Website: macys
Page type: billing-address
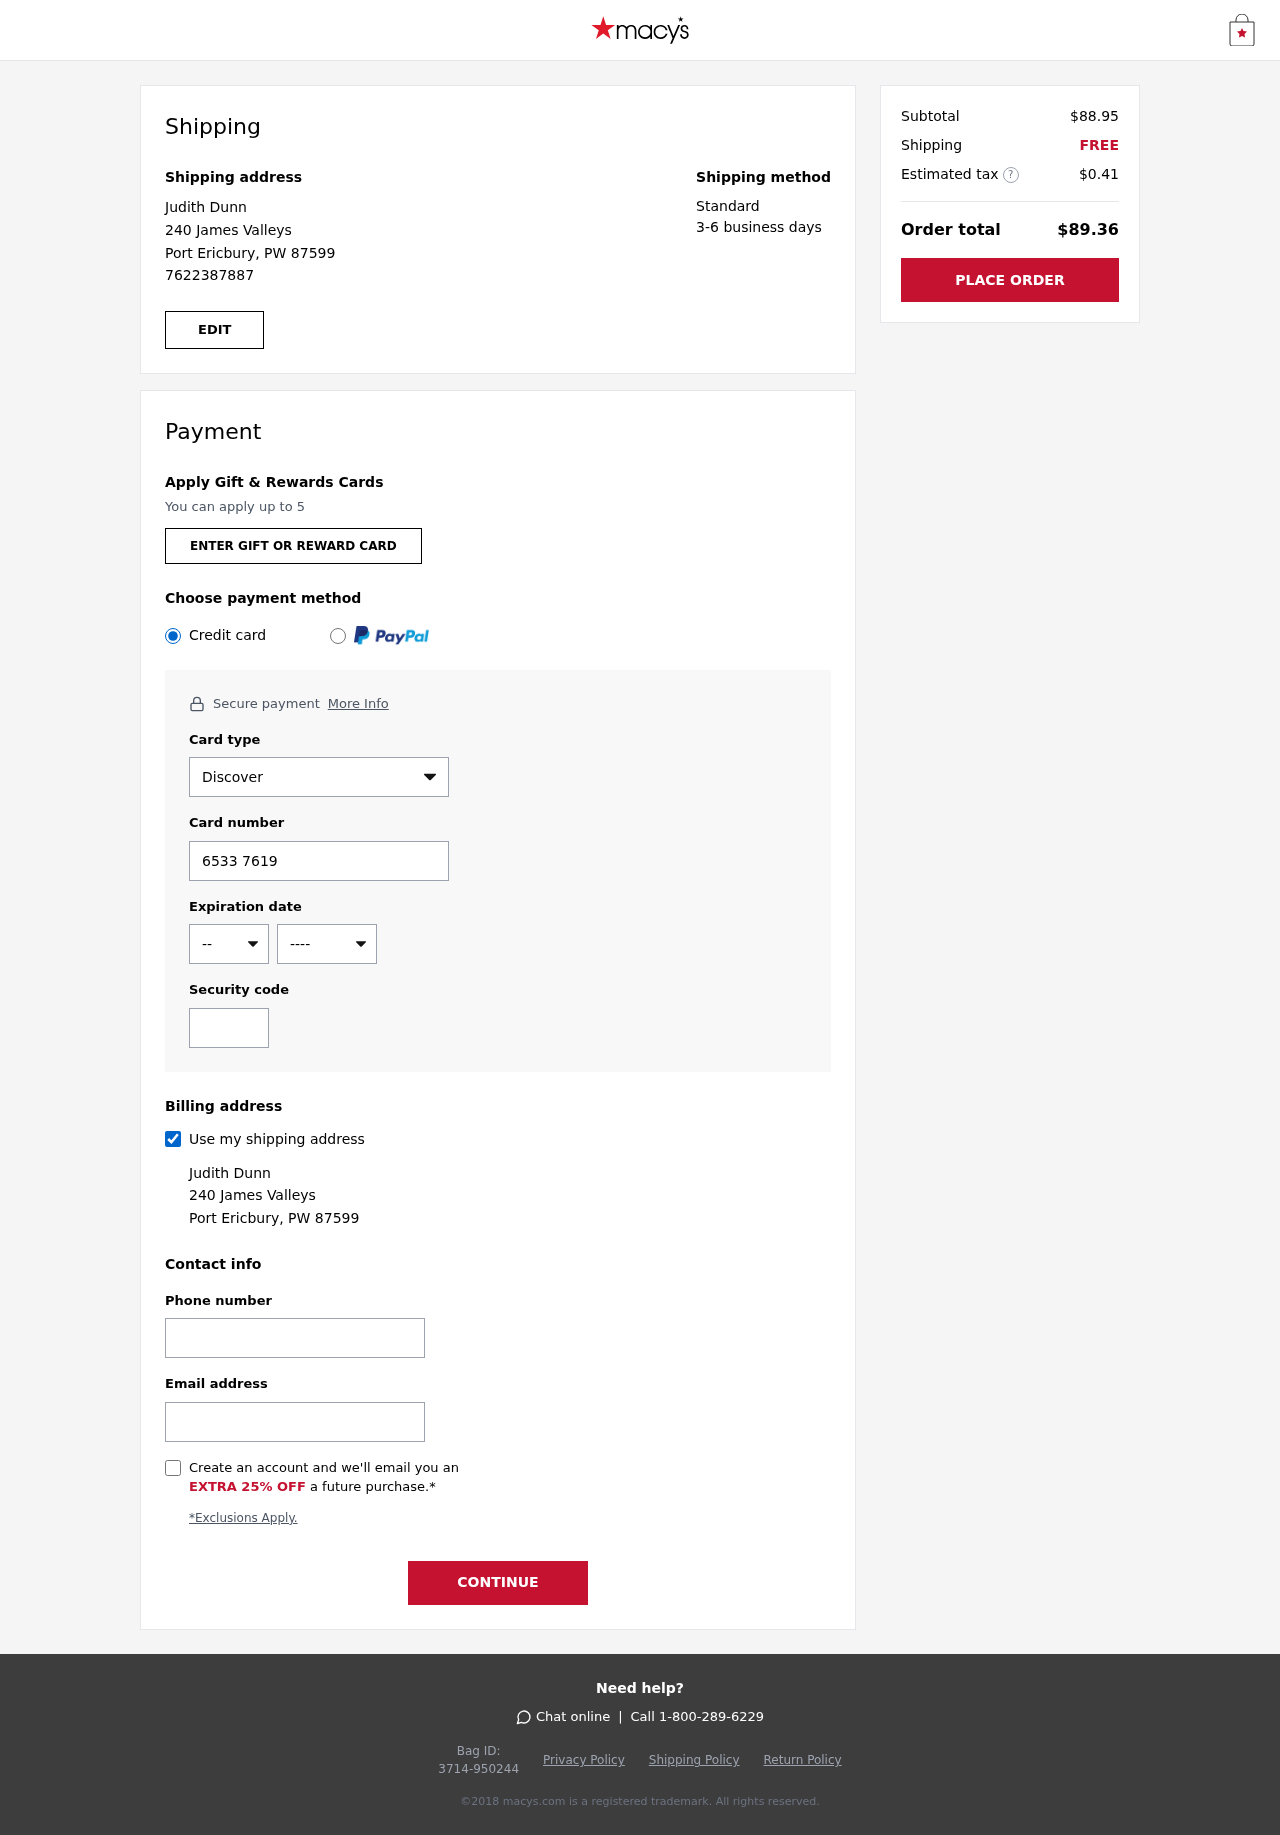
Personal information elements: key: PII_CARD_CVV
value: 785
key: PII_CARD_EXPIRY_MONTH
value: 01
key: PII_CARD_EXPIRY_YEAR
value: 26
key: PII_CARD_NUMBER
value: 6533 7619 7588 9817
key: PII_CARD_TYPE
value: Discover
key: PII_EMAIL
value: judith.dunn@yahoo.com
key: PII_FULLNAME
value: Judith Dunn
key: PII_PHONE
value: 7622387887
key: PII_STREET
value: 240 James Valleys
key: PII_CITY_STATE_ZIP
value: Port Ericbury, PW 87599
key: PII_FIRSTNAME
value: Judith
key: PII_LASTNAME
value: Dunn
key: PII_FULLNAME2
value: Judith Dunn
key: PII_FULLNAME3
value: Judith Dunn
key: PII_FIRSTNAME2
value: Judith
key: PII_FIRSTNAME3
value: Judith
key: PII_LASTNAME2
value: Dunn
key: PII_LASTNAME3
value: Dunn
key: PII_FIRSTNAME_DERIVED
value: Judith
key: PII_LASTNAME_DERIVED
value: Dunn
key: PII_FULLNAME_DERIVED
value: Judith Dunn
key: PII_NAME_FULL_DERIVED
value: Judith Dunn
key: PII_STREET2
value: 240 James Valleys
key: PII_PHONE2
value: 7622387887
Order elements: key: ORDER_SUBTOTAL
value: $88.95
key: ORDER_SHIPPING_COST
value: FREE
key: ORDER_TAX
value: $0.41
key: ORDER_TOTAL
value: $89.36